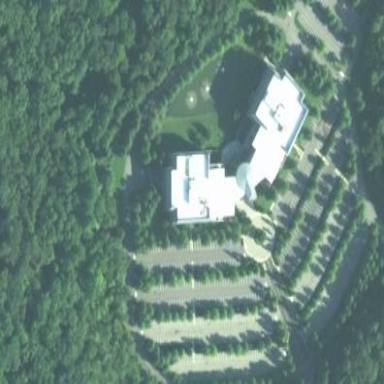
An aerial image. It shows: Building.